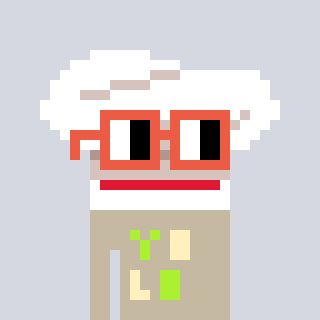
a pixel art character with square orange glasses, a chef hat-shaped head and a bege-colored body on a cool background